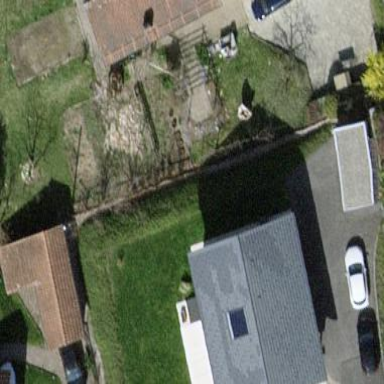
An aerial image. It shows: Gabled roofed house.